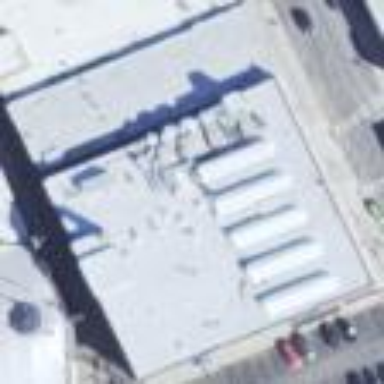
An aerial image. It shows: Retail building.